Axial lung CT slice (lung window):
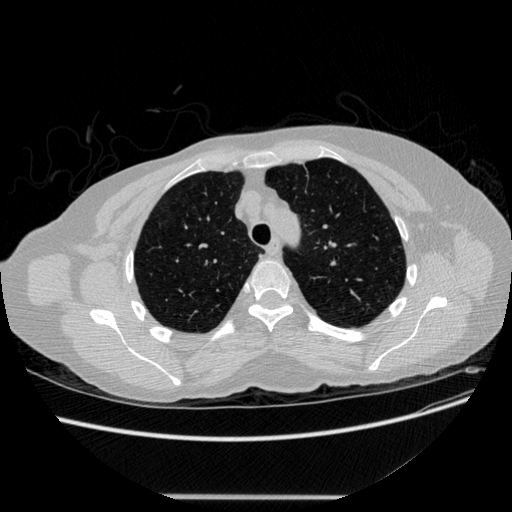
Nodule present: no